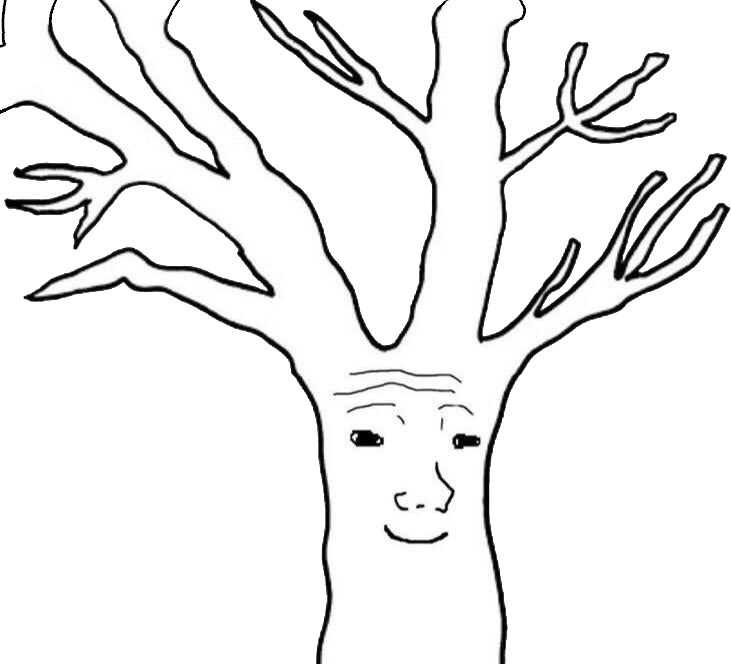
Label: 5_Objakt